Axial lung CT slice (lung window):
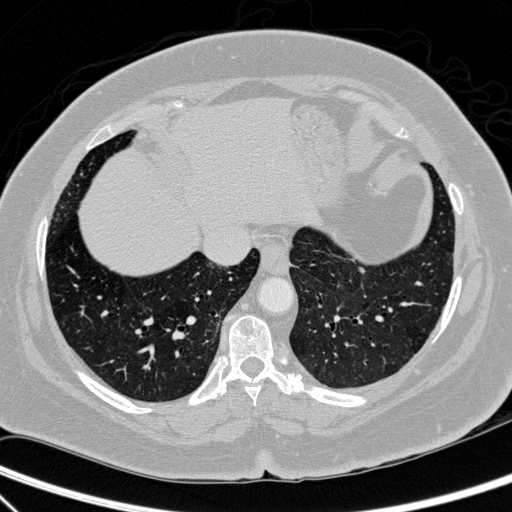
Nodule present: yes
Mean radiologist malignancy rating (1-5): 2